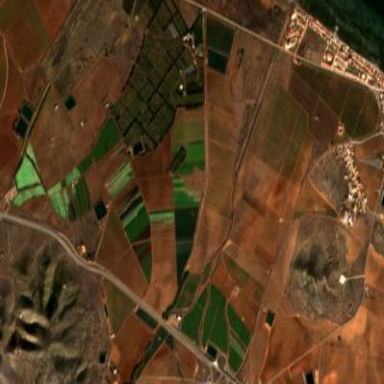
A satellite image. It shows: Picturesque farmland scene.